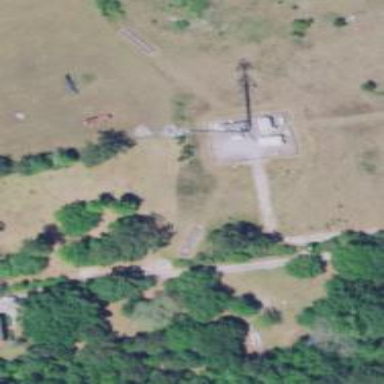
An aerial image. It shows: Mast structure.